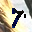
Label: 7